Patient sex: M
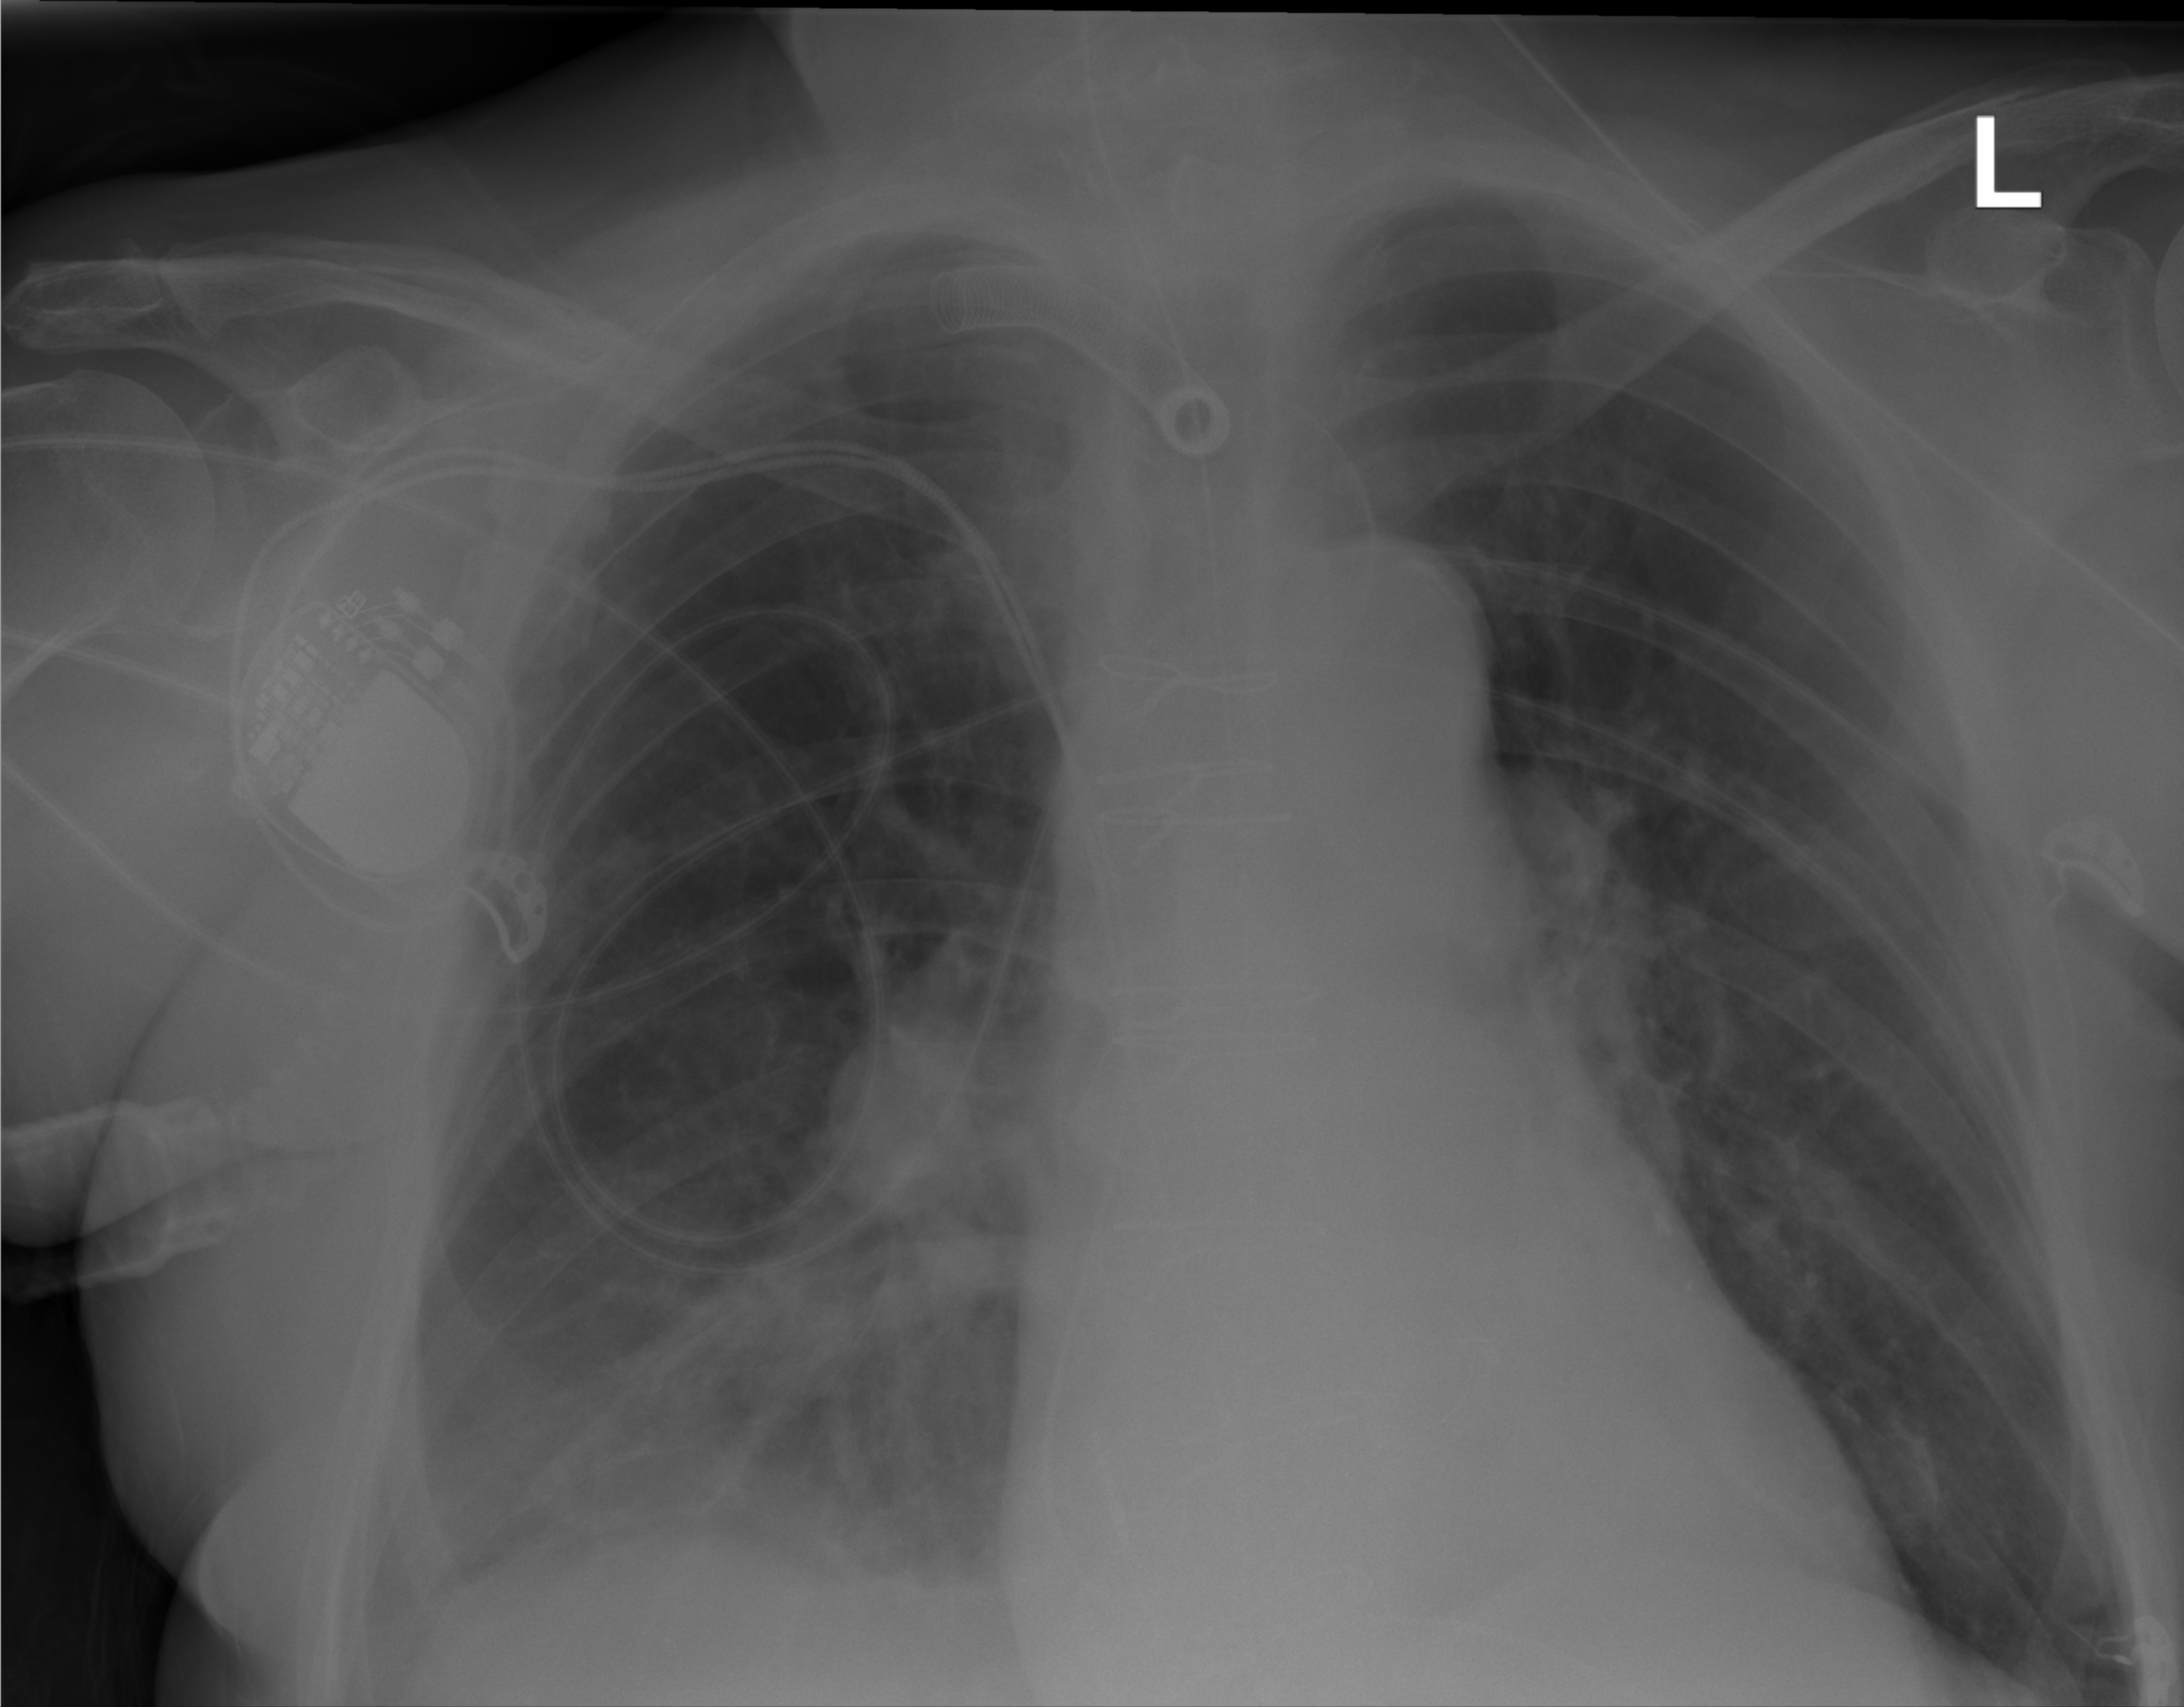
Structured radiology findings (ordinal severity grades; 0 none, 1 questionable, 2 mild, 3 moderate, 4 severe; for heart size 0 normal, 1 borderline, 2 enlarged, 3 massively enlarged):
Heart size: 0
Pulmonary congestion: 0
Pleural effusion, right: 1
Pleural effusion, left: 0
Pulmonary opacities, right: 1
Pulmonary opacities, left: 0
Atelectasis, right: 2
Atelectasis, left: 0